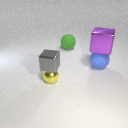
large blue rubber sphere behind small yellow metal sphere